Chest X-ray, AP view. Patient: 74 years old, sex F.
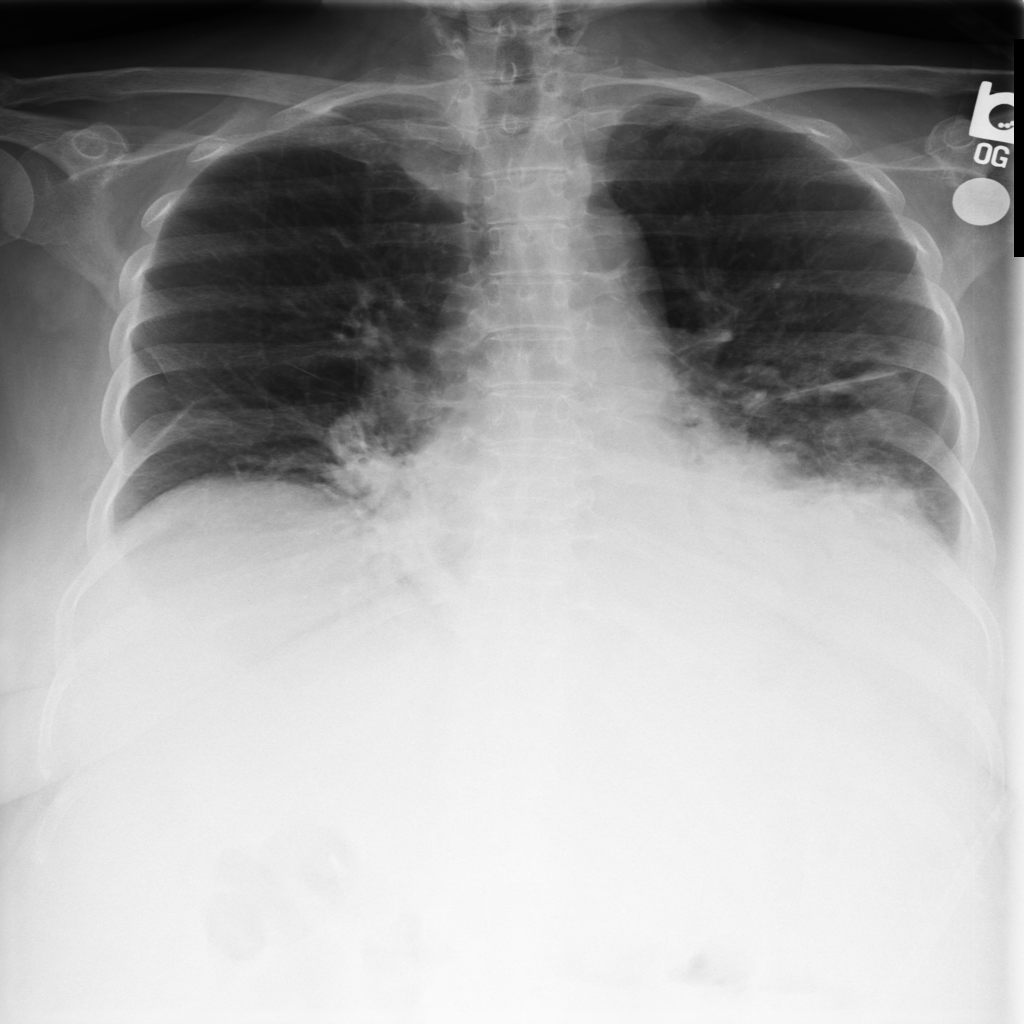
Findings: Edema, Pneumonia